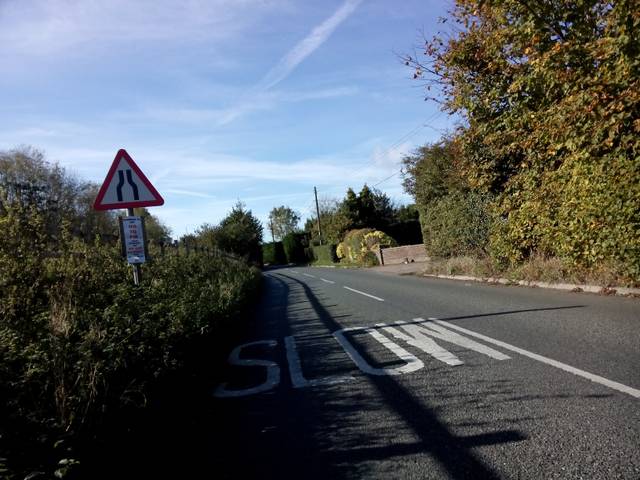
Region: United Kingdom
Coordinates: 52.031, 1.112